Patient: sex M, age 76
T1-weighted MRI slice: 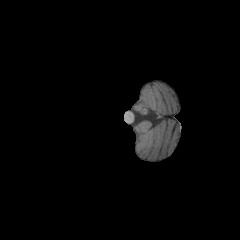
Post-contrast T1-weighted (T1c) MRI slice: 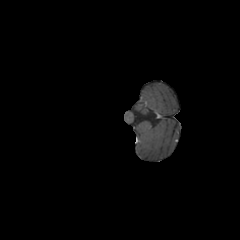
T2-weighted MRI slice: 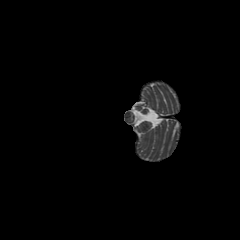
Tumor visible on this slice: no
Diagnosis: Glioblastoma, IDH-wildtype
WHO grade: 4